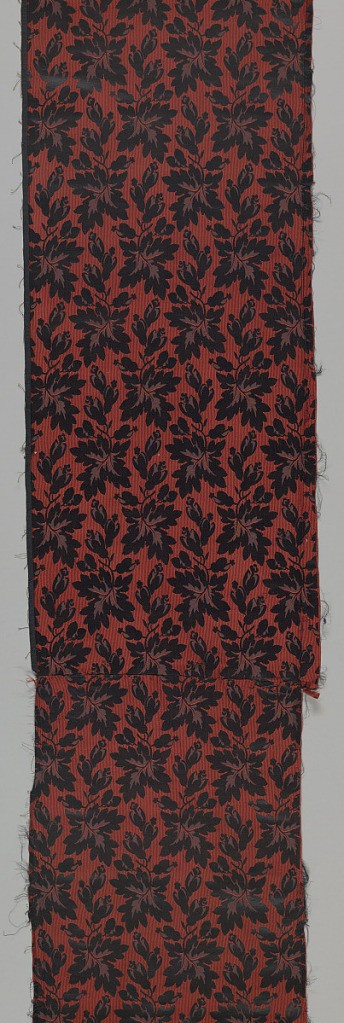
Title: Textile
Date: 1890–99
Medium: silk Technique: satin weave (?)
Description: Medium scale close-set repeat of maple leaves with drooping flowers in dark blue satin and plain weave on rust ribbed ground. Dark blue warps and rust wefts.